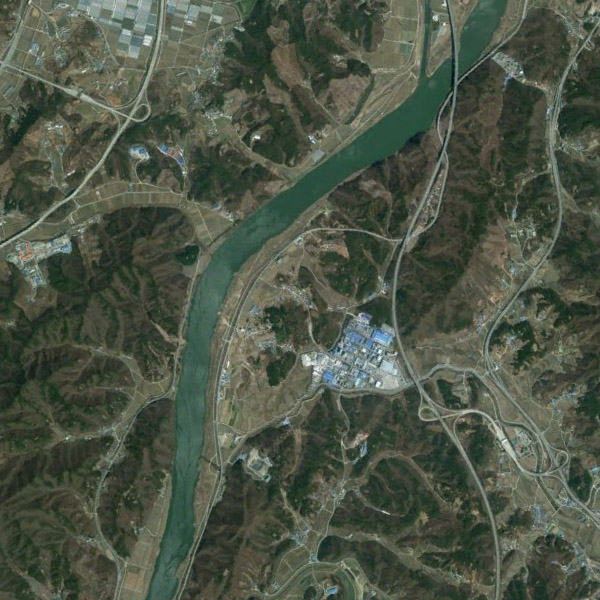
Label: River